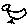
Label: bird